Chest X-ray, PA view. Patient: 21 years old, sex F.
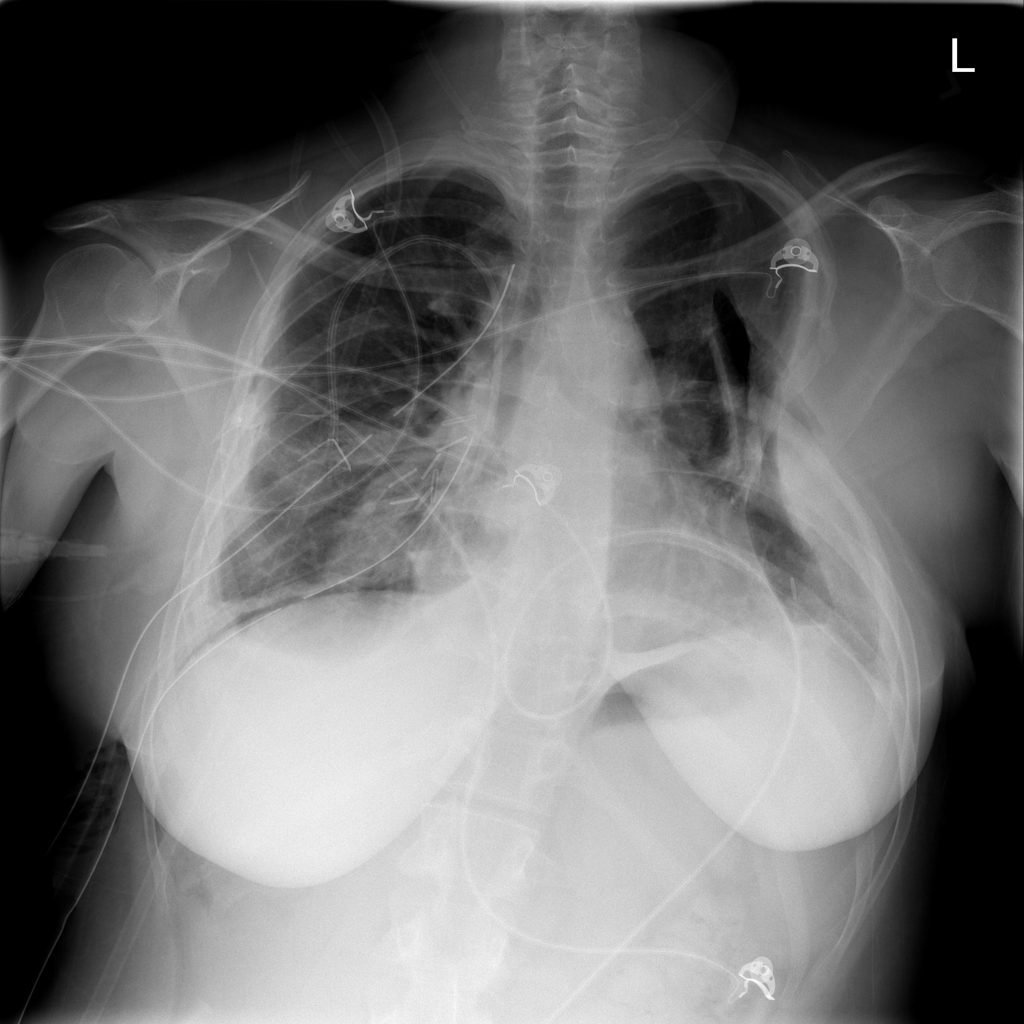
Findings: No Finding